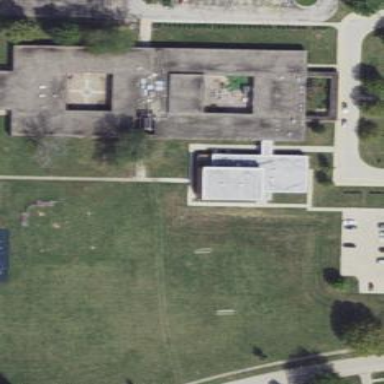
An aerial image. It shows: School.